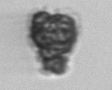
Label: Syracosphaera_pulchra